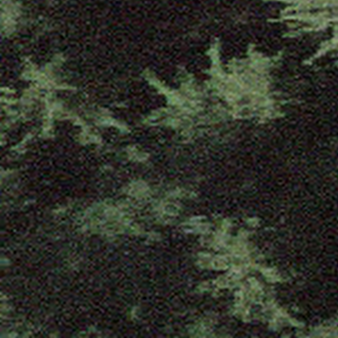
Label: other